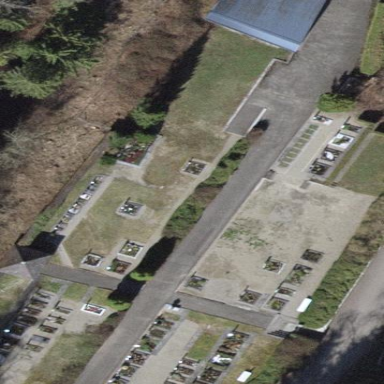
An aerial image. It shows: Cemetery.